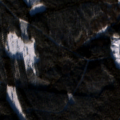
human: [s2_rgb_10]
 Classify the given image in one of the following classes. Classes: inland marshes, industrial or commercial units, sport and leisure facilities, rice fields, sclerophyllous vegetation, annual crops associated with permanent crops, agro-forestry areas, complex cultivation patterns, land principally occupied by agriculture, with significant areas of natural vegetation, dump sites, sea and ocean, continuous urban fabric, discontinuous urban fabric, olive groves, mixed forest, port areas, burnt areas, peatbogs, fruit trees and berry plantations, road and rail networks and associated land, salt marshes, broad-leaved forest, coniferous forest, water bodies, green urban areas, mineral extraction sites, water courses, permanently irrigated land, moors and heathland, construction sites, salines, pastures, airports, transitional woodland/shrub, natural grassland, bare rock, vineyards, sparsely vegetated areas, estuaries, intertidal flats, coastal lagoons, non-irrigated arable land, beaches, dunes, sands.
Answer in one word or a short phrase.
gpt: coniferous forest, mixed forest, transitional woodland/shrub